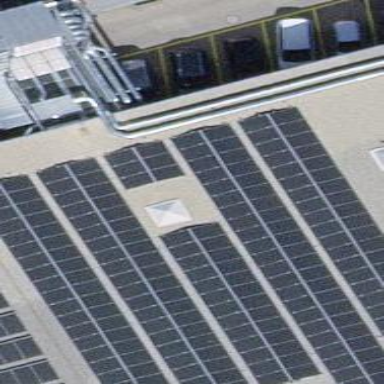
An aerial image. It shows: Solar power generator.